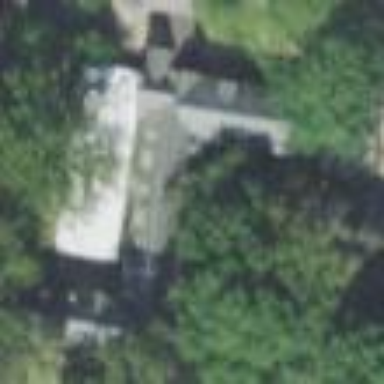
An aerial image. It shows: College building.